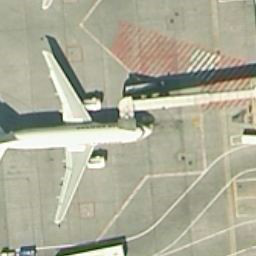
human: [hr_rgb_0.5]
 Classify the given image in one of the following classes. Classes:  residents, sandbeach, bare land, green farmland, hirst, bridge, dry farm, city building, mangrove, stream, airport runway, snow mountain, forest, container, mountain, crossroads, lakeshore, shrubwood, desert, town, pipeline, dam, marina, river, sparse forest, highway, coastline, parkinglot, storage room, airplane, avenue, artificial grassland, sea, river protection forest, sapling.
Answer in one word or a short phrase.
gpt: airplane